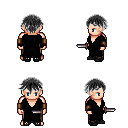
a pixel art fantasy rpg character, male body template, human, light skin, gray robe, robe skirt, gray short bangs hairstyle, leather bracers, ghillies, dagger, four views (front, back, left, right), 2x2 character sprite sheet, small pixel art, hard edges, no anti-aliasing